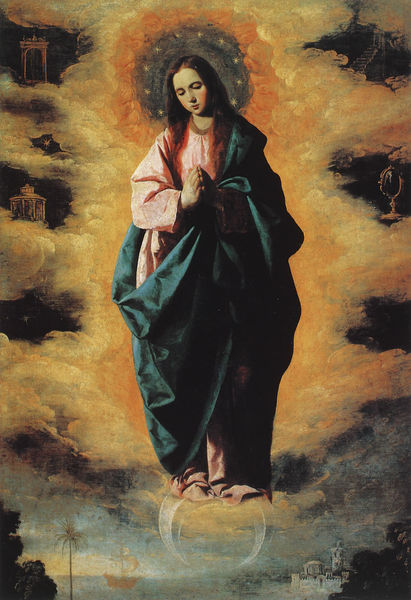
Titel: Die Jungfrau der unbefleckten Empfängnis
Künstler: Francisco de Zurbarán
Institution: Madrid, Museo del Prado
Schlagwörter: baum, blau, himmel, meer, wolken, bäume, gelb, grün, stadt, frau, tür, rot, falten, lang, stehen, hände, spiegel, horizont, gewand, gold, haare, kind, mutter, rosa, turm, schiff, mauer, ölgemälde, treppe, draperie, palme, indigo, mond, orient, mondsichel, sichel, sterne, beten, gebet, schein, heiligenschein, monstranz, heilige, god, maria, madonna, mutter gottes, islam, christentum, anna, himmelskönigin, church, quiet, peaceful, merry, beautiful, mercy, sternenkreis